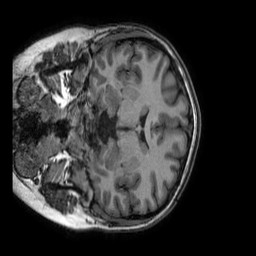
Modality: T1w
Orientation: coronal
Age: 27
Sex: female
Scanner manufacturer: ge
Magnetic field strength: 3 T
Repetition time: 0.008784 s
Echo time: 0.003776 s